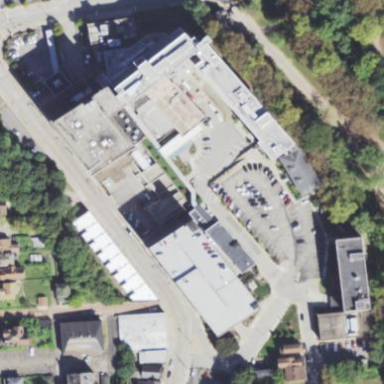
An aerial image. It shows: Hospital.